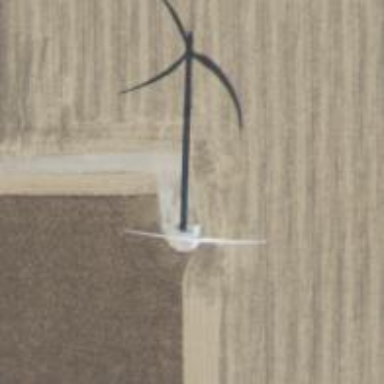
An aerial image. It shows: Wind generator with horizontal axis. The generator is wind turbine.